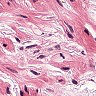
Metastatic tissue present: no